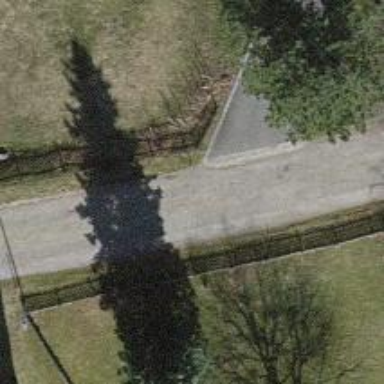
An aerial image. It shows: Fence is in the image.